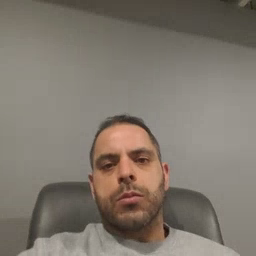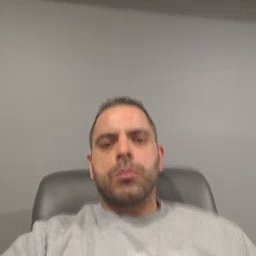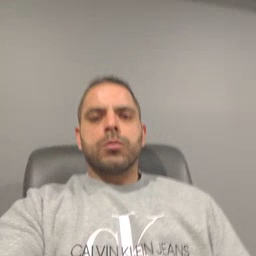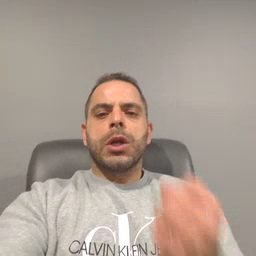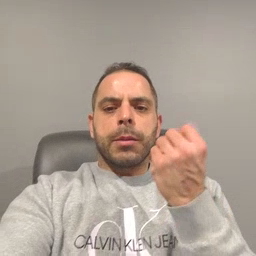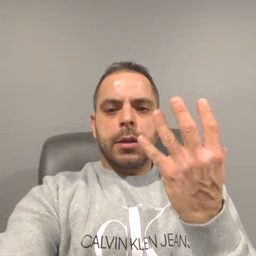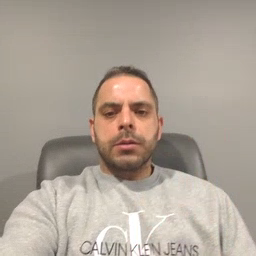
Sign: many